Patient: sex M, age 65
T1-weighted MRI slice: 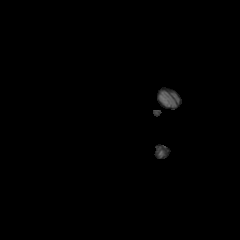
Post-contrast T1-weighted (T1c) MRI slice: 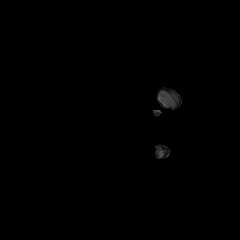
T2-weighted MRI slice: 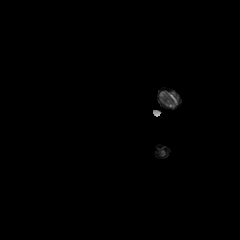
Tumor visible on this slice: no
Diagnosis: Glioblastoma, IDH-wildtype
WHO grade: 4